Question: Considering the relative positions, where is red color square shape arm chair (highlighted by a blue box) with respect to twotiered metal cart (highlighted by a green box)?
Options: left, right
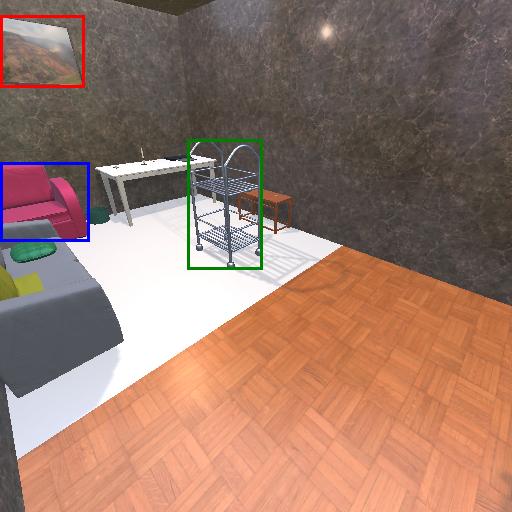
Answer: left